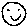
Label: smiley face